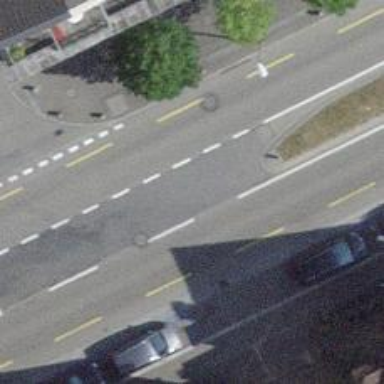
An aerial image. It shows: Primary highway with separate cycle lane and sidewalks on both sides.